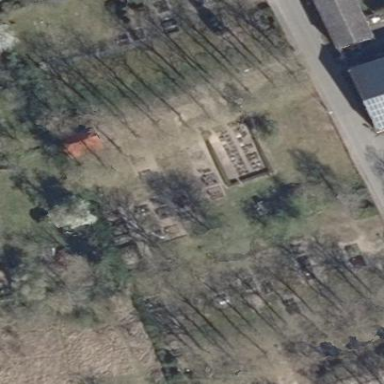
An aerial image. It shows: Cemetery.